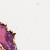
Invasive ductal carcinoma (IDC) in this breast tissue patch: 0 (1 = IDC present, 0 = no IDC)